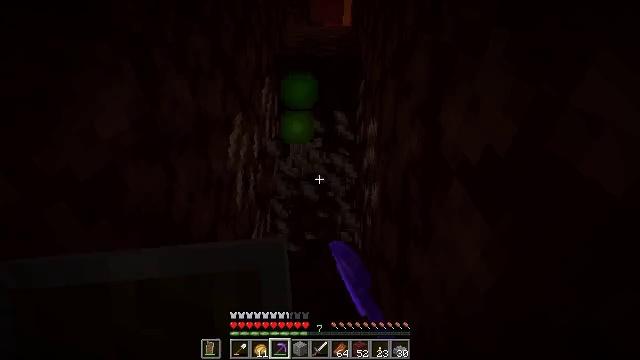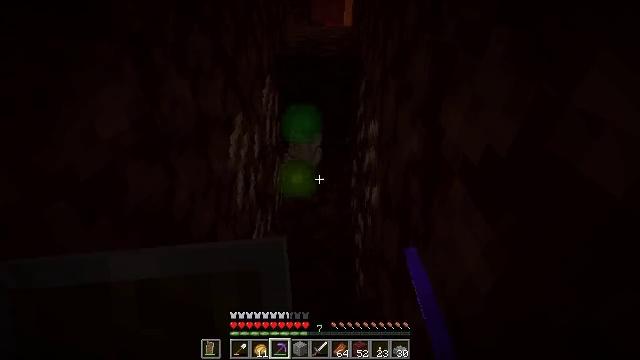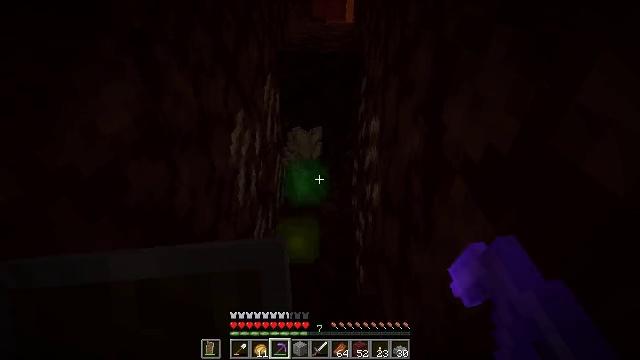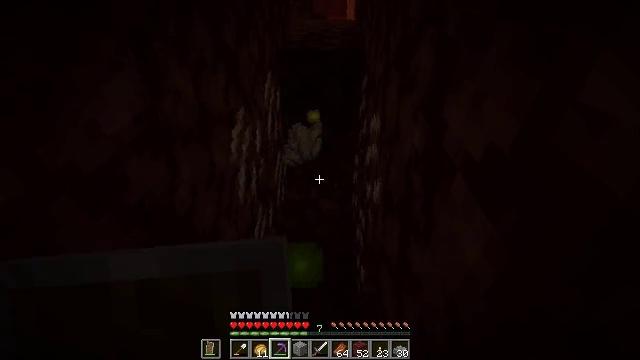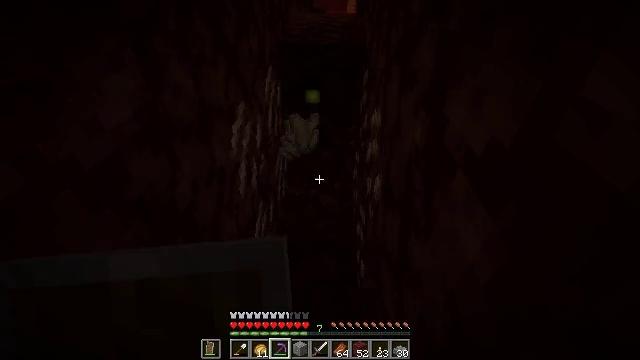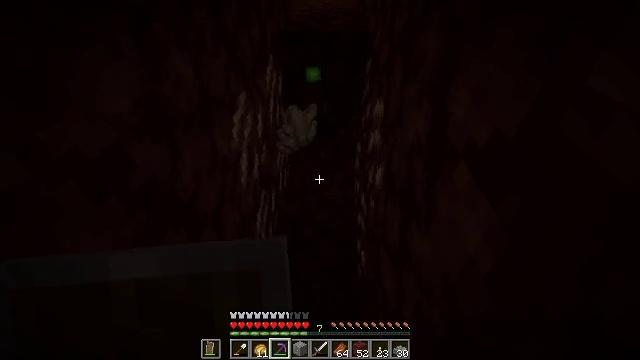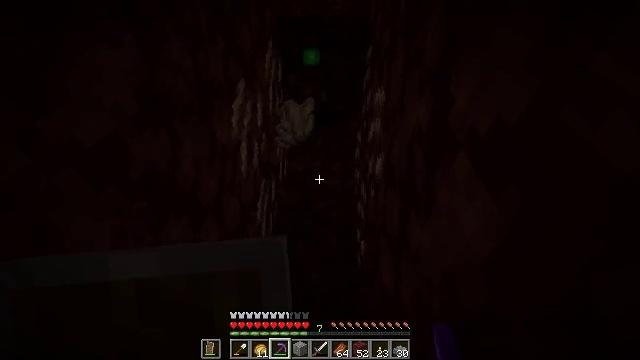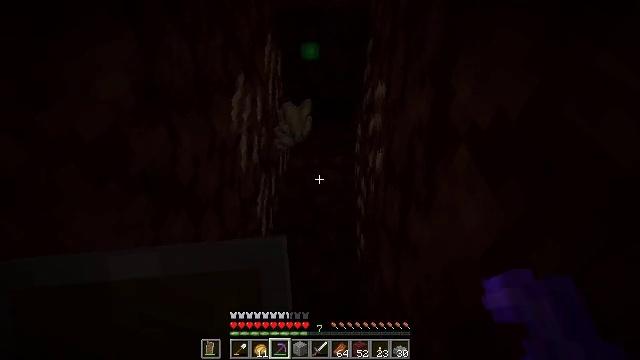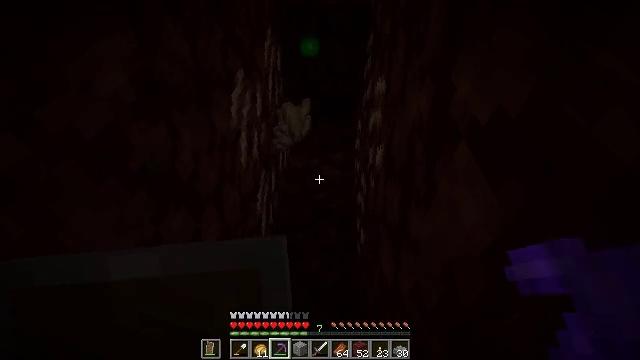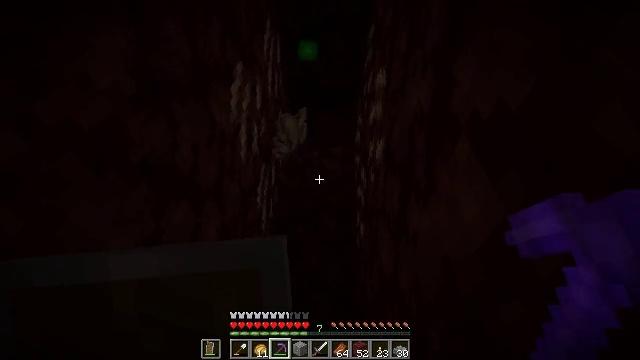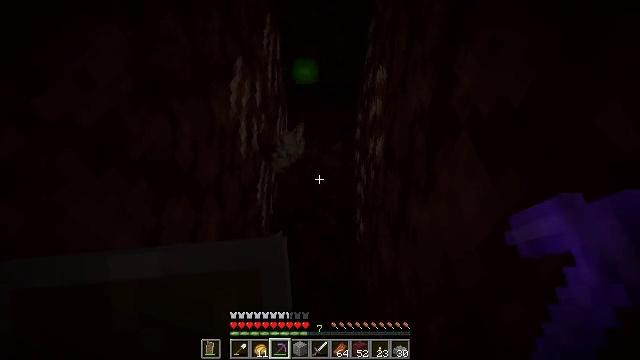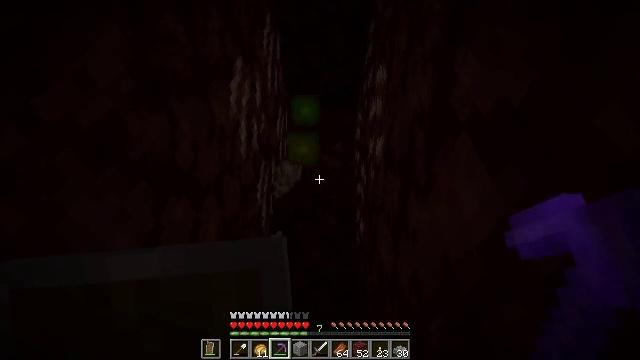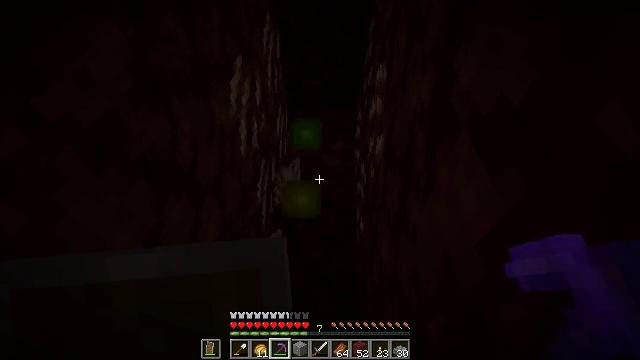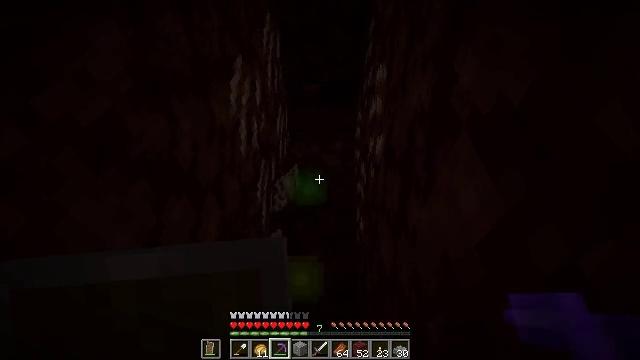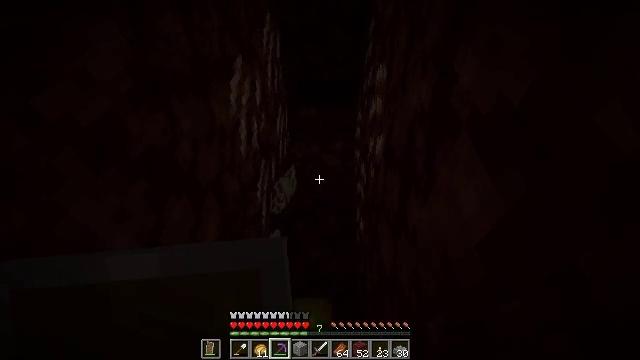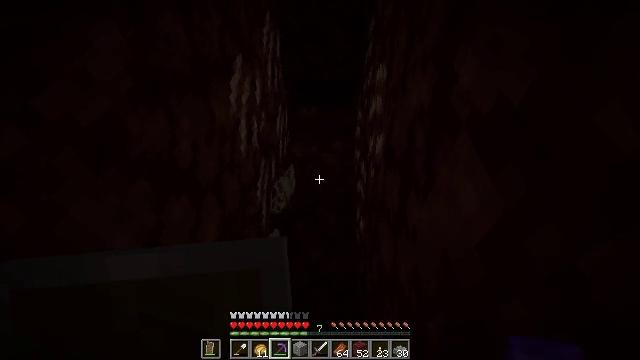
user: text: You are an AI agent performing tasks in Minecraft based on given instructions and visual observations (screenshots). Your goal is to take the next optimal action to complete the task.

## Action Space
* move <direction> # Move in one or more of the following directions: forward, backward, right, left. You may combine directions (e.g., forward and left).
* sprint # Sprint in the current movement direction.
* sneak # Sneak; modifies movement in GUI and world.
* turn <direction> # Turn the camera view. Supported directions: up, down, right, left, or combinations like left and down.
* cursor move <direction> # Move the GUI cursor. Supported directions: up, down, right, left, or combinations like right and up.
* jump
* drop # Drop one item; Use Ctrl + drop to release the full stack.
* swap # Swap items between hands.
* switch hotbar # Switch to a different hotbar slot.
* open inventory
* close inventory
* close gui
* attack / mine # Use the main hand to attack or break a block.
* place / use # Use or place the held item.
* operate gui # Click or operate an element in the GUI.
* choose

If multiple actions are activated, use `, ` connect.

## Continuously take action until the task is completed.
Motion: motion action
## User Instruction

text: Gather netherrack as a building material.
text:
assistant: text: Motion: attack / mine
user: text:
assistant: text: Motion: no_op
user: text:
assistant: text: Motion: no_op
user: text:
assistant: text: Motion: turn down
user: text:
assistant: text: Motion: turn down
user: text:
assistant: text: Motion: turn down
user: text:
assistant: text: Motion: turn down
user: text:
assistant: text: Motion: no_op
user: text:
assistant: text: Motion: turn down
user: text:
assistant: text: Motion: no_op
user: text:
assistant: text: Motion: no_op
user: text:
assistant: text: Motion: no_op
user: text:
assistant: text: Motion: no_op
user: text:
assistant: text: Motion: no_op
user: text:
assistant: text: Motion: no_op
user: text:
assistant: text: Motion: no_op
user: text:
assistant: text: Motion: attack / mine
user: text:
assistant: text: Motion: attack / mine
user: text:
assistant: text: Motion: attack / mine
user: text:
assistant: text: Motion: no_op
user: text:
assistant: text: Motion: no_op
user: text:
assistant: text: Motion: no_op
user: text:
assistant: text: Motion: no_op
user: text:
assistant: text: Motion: no_op
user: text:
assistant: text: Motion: no_op
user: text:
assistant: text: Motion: no_op
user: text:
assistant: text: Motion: no_op
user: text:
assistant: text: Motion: no_op
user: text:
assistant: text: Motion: move forward, turn up
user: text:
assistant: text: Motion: move forward